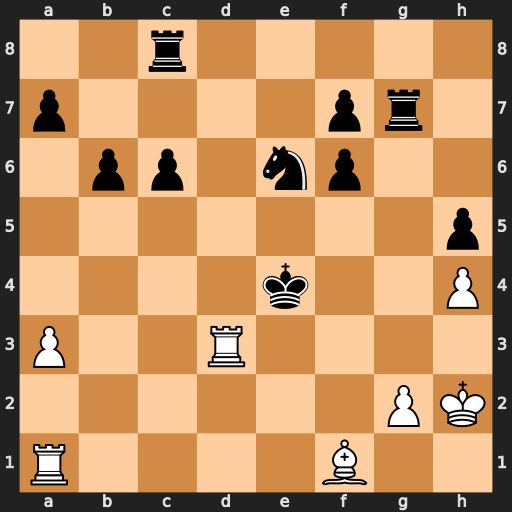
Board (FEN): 2r5/p4pr1/1pp1np2/7p/4k2P/P2R4/6PK/R4B2
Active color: w
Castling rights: -
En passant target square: -
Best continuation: Re1+ Kf5 Rf3+ Kg6 Bd3+ f5 Rxf5